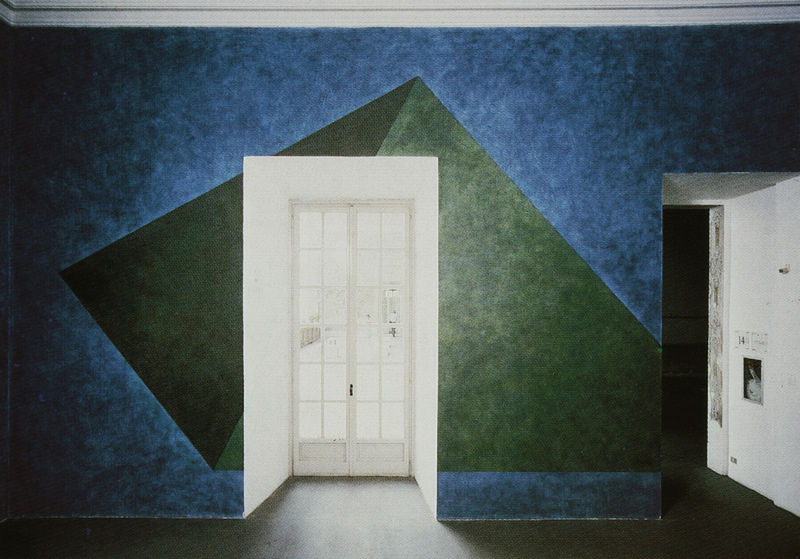
Titel: Installation Castello di Rivoli, Turin - Pyramid
Künstler: Sol Lewitt
Schlagwörter: blau, dunkel, schatten, weiß, grün, fenster, glas, hell, licht, raum, schwarz, tür, zimmer, malerei, wand, rahmen, bild, innenraum, gitter, boden, decke, türen, abstrakt, farben, mauer, farbe, formen, diele, wandmalerei, türrahmen, durchgang, tor, foto, wände, eingang, nische, flur, geometrisch, eck, mauern, museum, sol, illusion, geometrie, lewitt, installation, fensternische, spätwerk, optische täuschung, wiß, sol lewitt, trompe d'eil